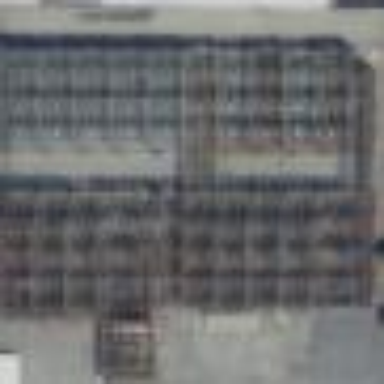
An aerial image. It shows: Power substation.